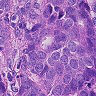
Metastatic tissue present: yes